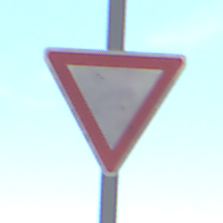
Verkehrszeichen: VorfahrtGewaehren
Umgebung: Outdoor, Special
Tageszeit: Midday
Wetter: PartlyCloudy
Licht: Natural
Jahreszeit: NotSpecified
Kontrast: HighContrast